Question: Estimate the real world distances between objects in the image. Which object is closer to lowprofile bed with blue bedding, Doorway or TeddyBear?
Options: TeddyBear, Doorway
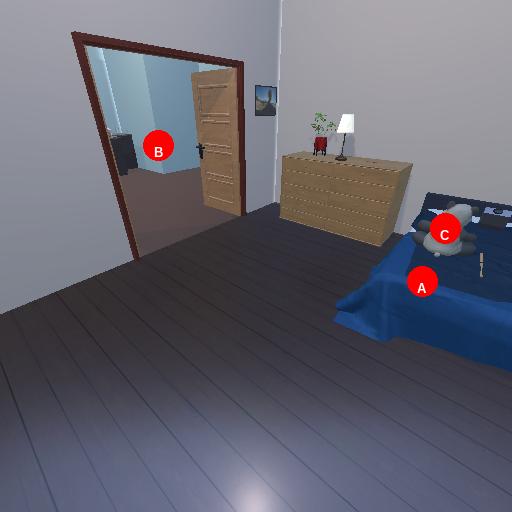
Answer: TeddyBear